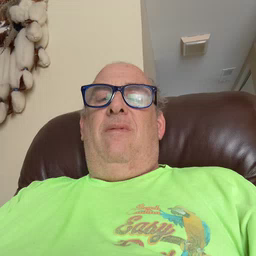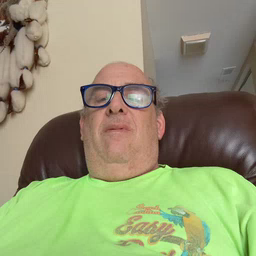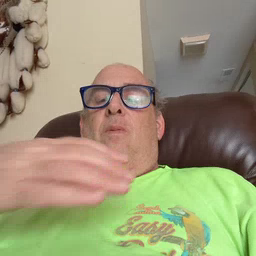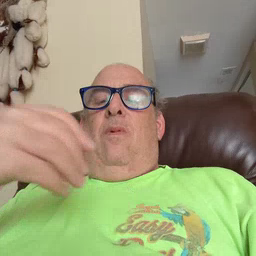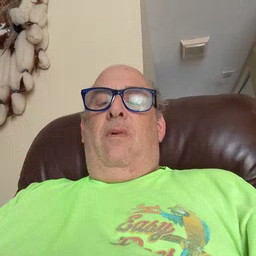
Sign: white